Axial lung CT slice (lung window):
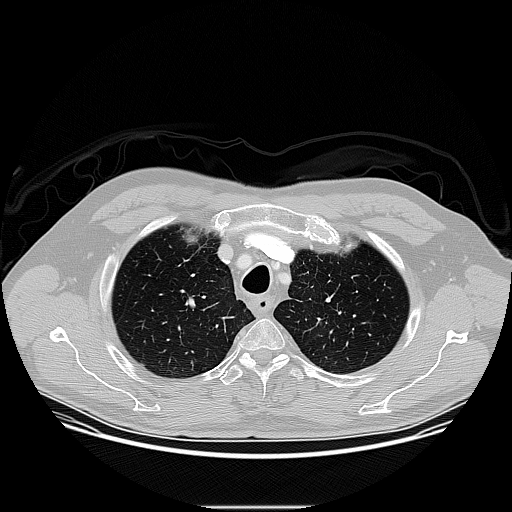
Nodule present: no